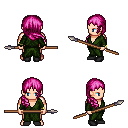
a pixel art fantasy rpg character, male body template, human, light skin, green robe, gold greaves, pink right-swept hairstyle, bracelets, black shoes, spear, four views (front, back, left, right), 2x2 character sprite sheet, small pixel art, hard edges, no anti-aliasing